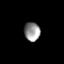
Tissue: prostate
Cell type: T cells
Senescence score: 0.3442
Nuclear area (px): 297
Mean DAPI intensity: 145.943